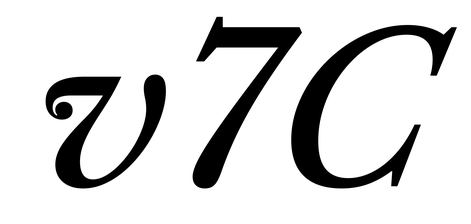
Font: LibreCaslonText-Italic_Medium_Italic